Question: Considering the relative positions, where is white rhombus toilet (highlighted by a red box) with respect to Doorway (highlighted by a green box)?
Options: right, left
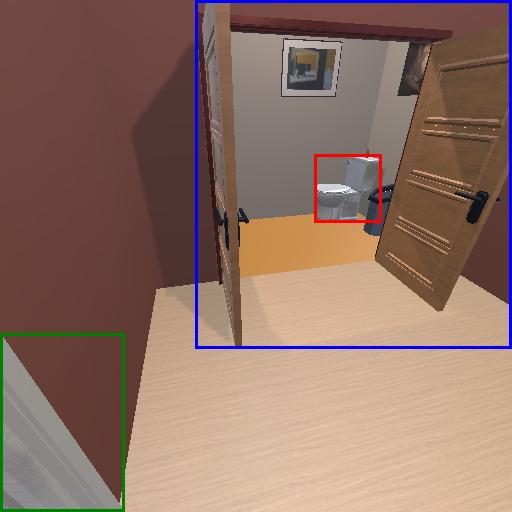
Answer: right